Question: I am trying to convert <URL>
'''
library("animation")
ani.options(outdir = "//Usuarios/Facturas")
pdf("Factura.pdf")
plot(1:10)
dev.off()
im.convert("Factura.pdf",
output = "Factura.png")
'''
But I have this error:

Same error than here: <URL>, but isn't what animation package suppose to do?
Or I messed up my brain?
Thanks
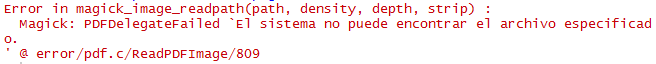
Answer: Finally I found the answer with another package, I am gonna explain if someone need it.
'''
library(pdftools)
library(magick)
fichero="Factura.pdf"
png= pdftools::pdf_convert(fichero, dpi = 600)
# And if someone want to read it
png2 = image_read(png)
'''
This doesn't save any file .png, which is a perfect solution for my situation.